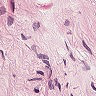
Metastatic tissue present: no